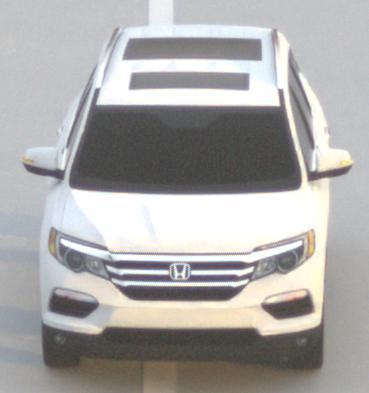
Make: Honda
Model: Pilot
Detailed model: 3
Model produced from: 2015
Model produced until: 2022
Doors: 5
Color: white
Road condition: dry road
Daytime: sunrise or sunset
Contrast: low contrast